三年级 · 组合数学
估一估, 哪两袋珠子合起来够串一条项链?

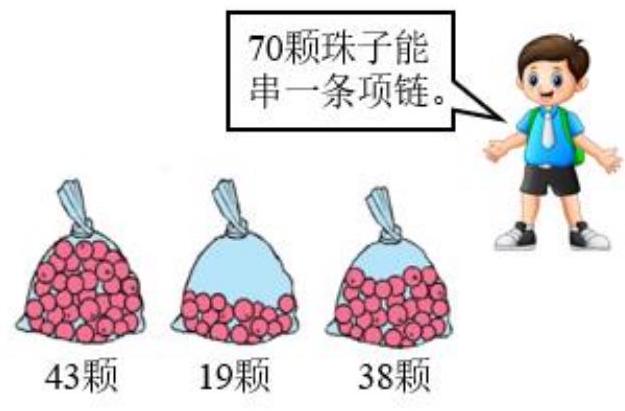
答案: 第一袋和第三袋

【分析】只要将其中的两袋的颗数相加, 要等于或者大于 70 , 才符合要求。

【详解】第一袋和第二袋: $43+19 \approx 60$ (颗) , $60<70$, 所以不符合题意。

第二袋和第三袋: $19+38 \approx 60$ （颗）， $60<70$ ，所以不符合题意。

第一袋和第三袋: $43+38 \approx 80$ (颗)， $80>70$ ，符合题意。

答: 第一袋和第三袋的珠子合起来够串一条项链。

【点睛】本题考查学生对 100 以内加法运算的运用。